Question: Is anyone aware of the formula google docs use to convert pixels to inches?
Right click on a cell and click table properties then you get the image below, note I have opened up firebug and you can clearly see each td is set with a px width. I can work with inches or mm or equivalent for printing to pdf but pixels is not so accurate.
This is all done on client side hence the javascript tag...

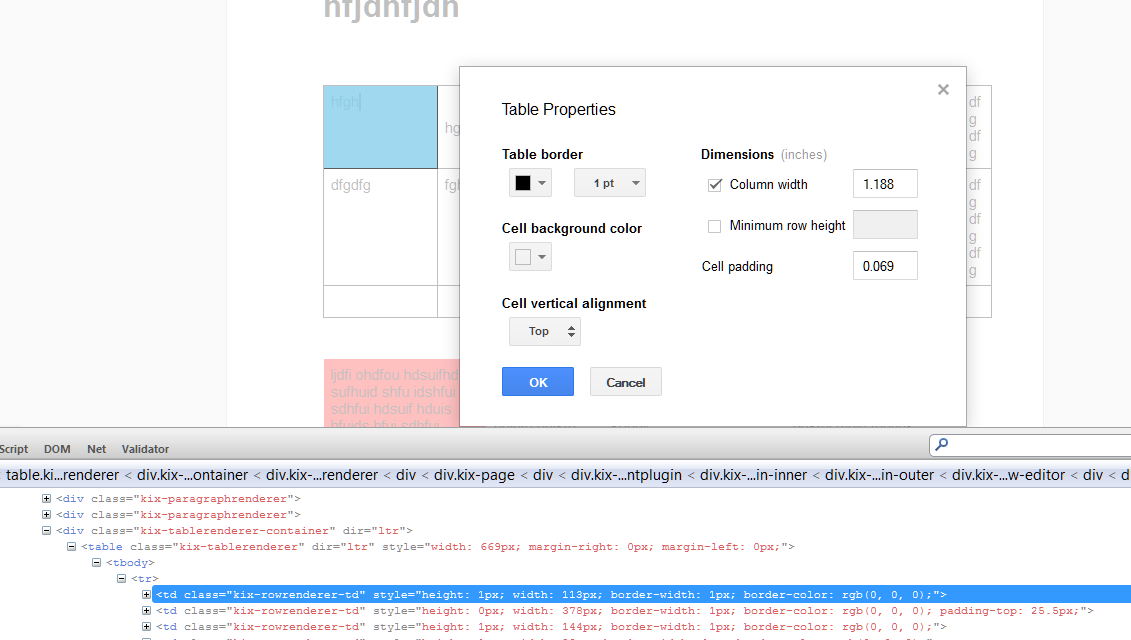
Answer: Haroon, I'm not sure what you're trying to do, but PC displays are generally 96DPI and I think google have emulated this with the zoom level they have set in their documents webapp.
We can confirm it's close, by taking a screenshot of googledocs and pasting it into paint, and then measuring the document width.
I got 796 pixels from my select tool in paint. I am using A4 portrait pages that are 210mm wide. This means we can do 796/210 to get our pixel density.
'1 millimetre = 3.79 pixels'
multiply by 2.54
'1 inch = 96 pixels'
I don't know if this will remain consistent with other monitor resolutions or paper sizes, but I would expect it would be close!